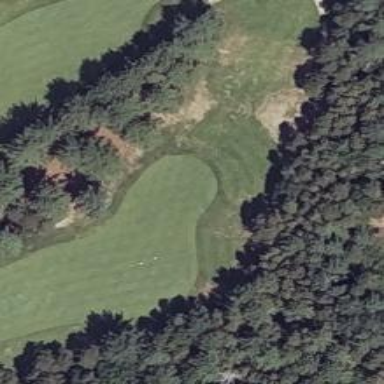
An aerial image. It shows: View of golf hole.